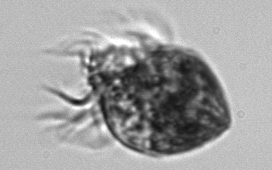
Label: Strombidium_morphotype1